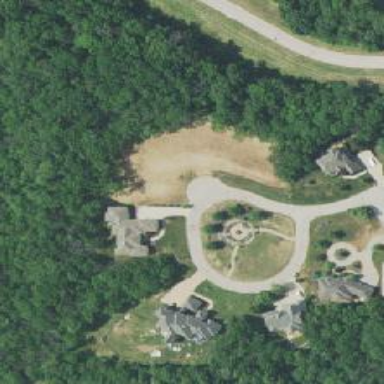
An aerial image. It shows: Driveway leading to service road.